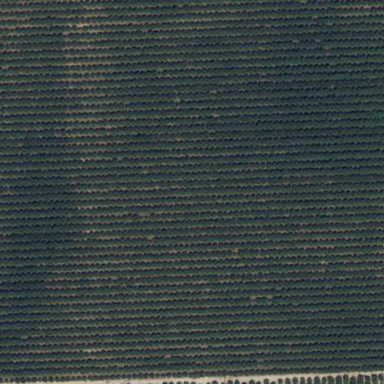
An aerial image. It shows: Orchard.